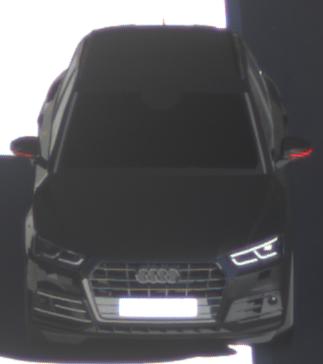
Make: Audi
Model: Q5 45 TFSI
Detailed model: Q5 (FY)
Model produced from: 2019/01
Model produced until: 2019/05
Doors: 5
Color: black
Road condition: dry road
Daytime: morning or afternoon
Contrast: high contrast